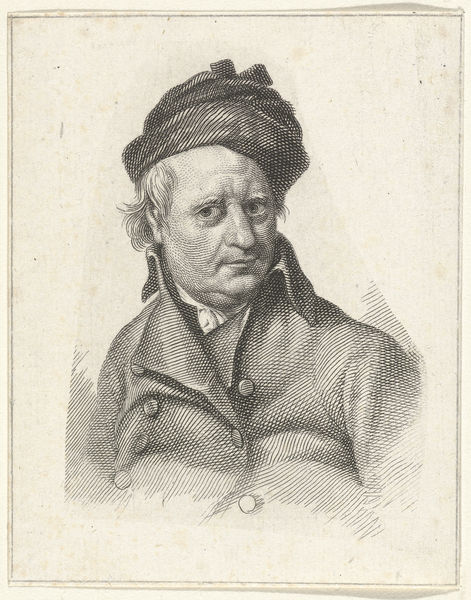
Titel: Portret van Wybrand Hendriks
Künstler: Jacob Ernst Marcus
Standort: Amsterdam
Institution: Rijksmuseum
Schlagwörter: homme, nez, portrait, redingote, yeux, chapeau, gravure, coiffe, trait, buste, visage, traits, livre, coiffure, bonnet, xix, redinguote, pardessus, trois-quart, burin